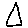
Label: triangle